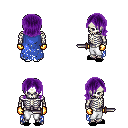
a pixel art fantasy rpg character, male body template, skeleton, blue tattered cape, white pants, purple long bangs hairstyle, gold gloves, black slippers, dagger, four views (front, back, left, right), 2x2 character sprite sheet, small pixel art, hard edges, no anti-aliasing